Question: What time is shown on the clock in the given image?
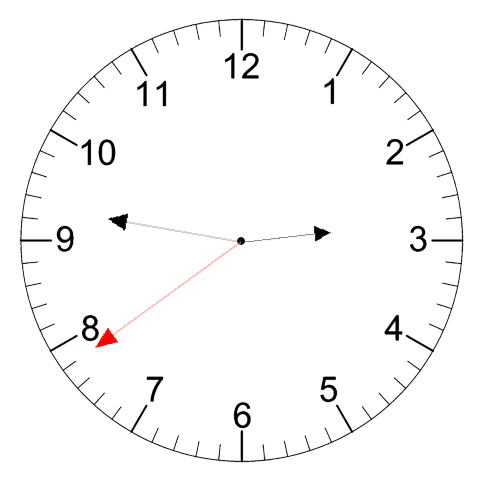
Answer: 02:46:39